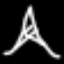
Label: The Eiffel Tower